Question: i already can draw a listbox item rectangle in the listbox Drawitem event properly like this

'''
'// Draw border ACA899
e.Graphics.DrawRectangle(myPen, e.Bounds.X, e.Bounds.Y, e.Bounds.Width,e.Bounds.Height)
'''
how do i
1. position theitem text in left-middle alignment?
2. correct the end of the x2,y2 (see picture) of the rectangle that is not showing to show properly?
3. specify the thickness of the drawn rectangle?
thanks
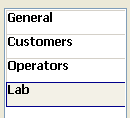
Answer: I found the answer myself, thanks to those who helped
'''
'// Draw border ACA899
e.Graphics.DrawRectangle(myPen, e.Bounds.X, e.Bounds.Y, e.Bounds.Width-1,e.Bounds.Height)
'''